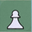
Piece: wP